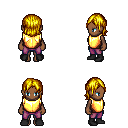
a pixel art fantasy rpg character, female body template, human, dark skin, gold chest armor, magenta pants, blonde long bangs hairstyle, black shoes, four views (front, back, left, right), 2x2 character sprite sheet, small pixel art, hard edges, no anti-aliasing